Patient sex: F
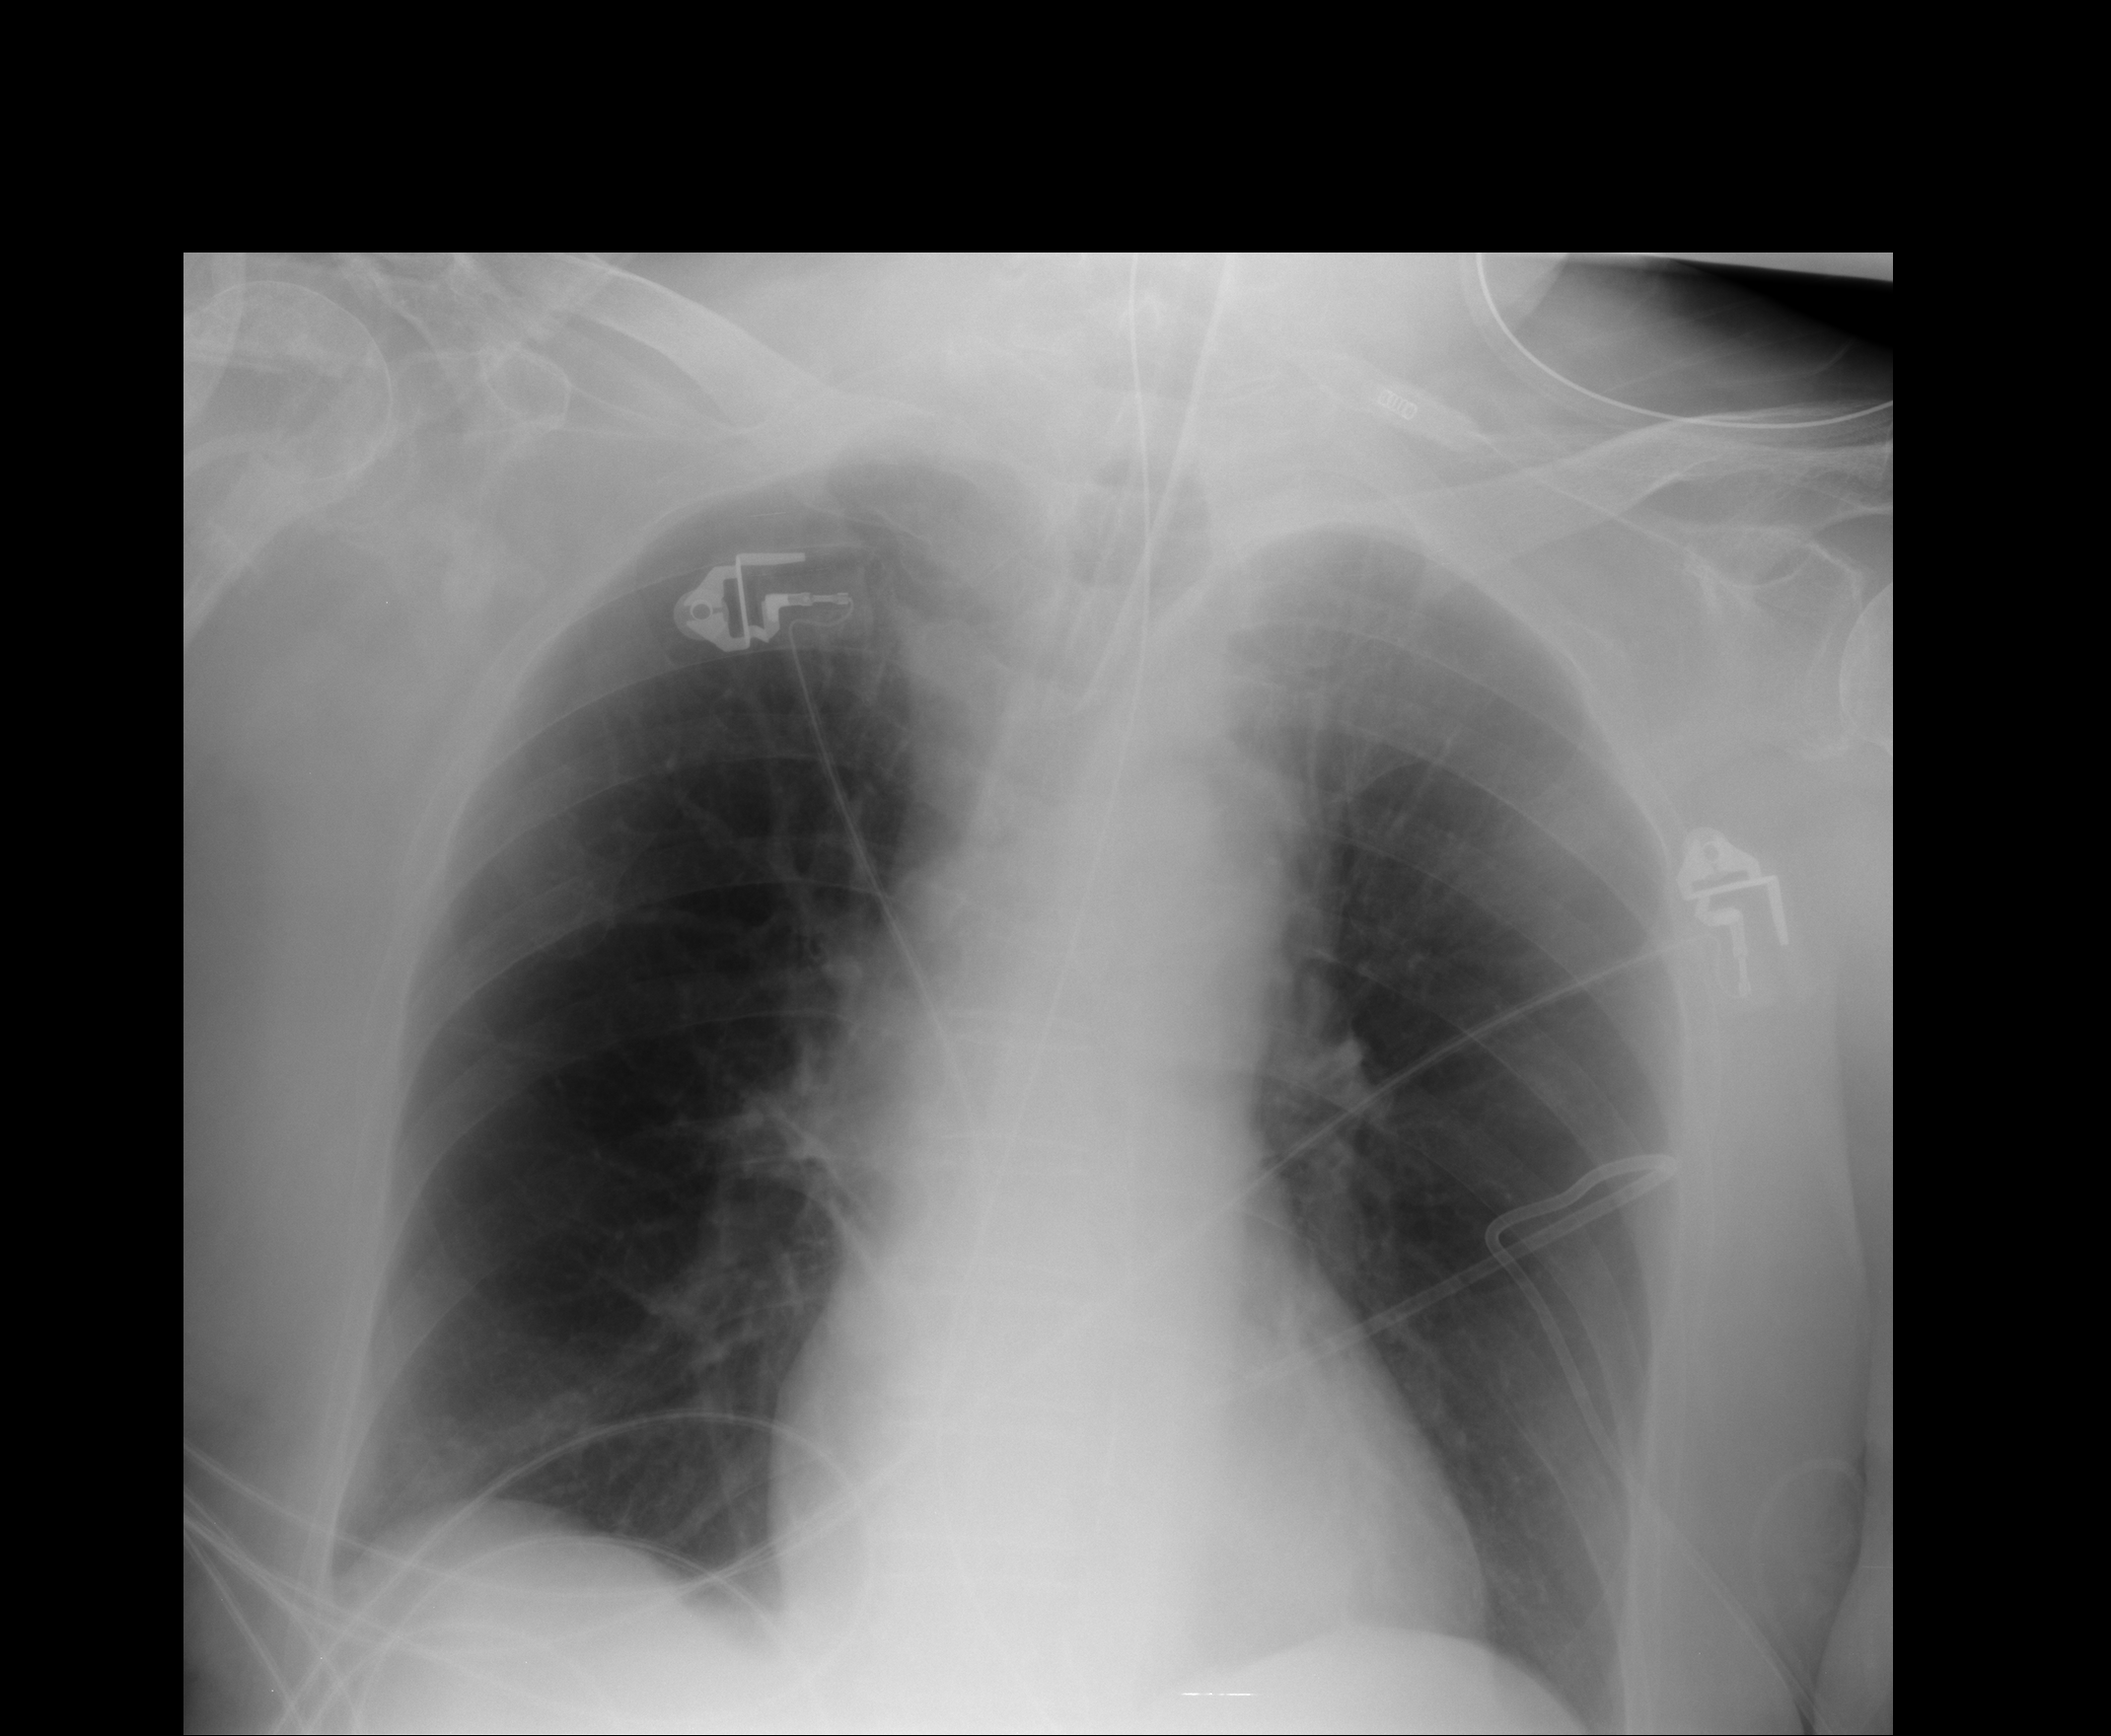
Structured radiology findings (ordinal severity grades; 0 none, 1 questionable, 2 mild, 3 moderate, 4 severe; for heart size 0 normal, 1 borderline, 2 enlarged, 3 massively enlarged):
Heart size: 0
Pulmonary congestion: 0
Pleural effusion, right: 1
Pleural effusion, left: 0
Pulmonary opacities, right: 0
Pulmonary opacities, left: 0
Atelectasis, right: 2
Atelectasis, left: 2